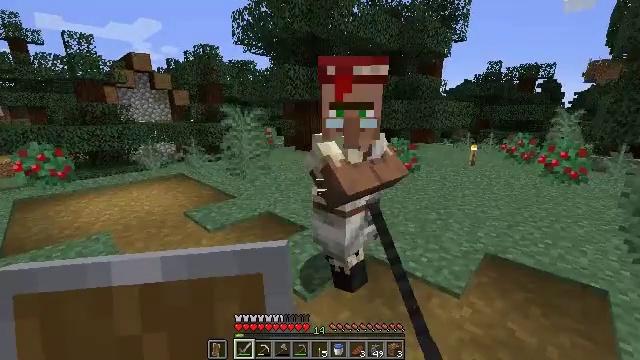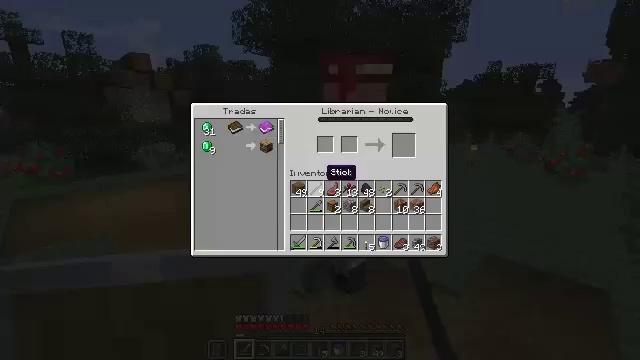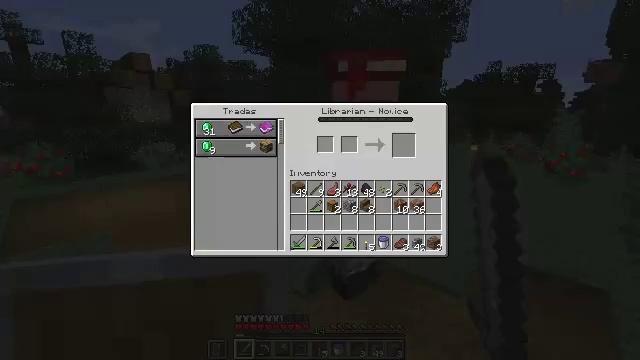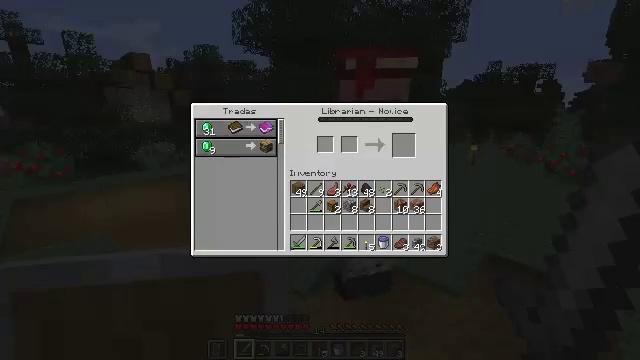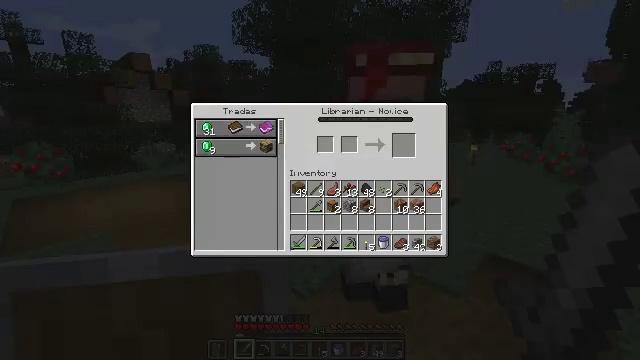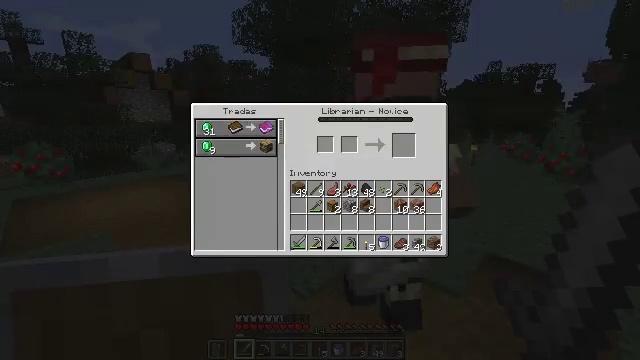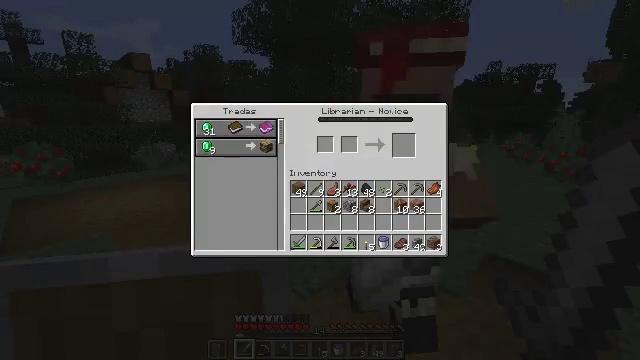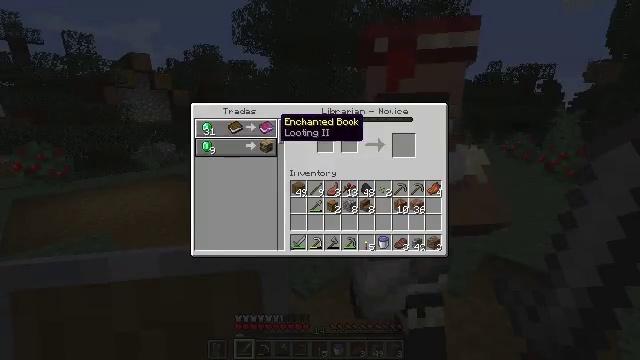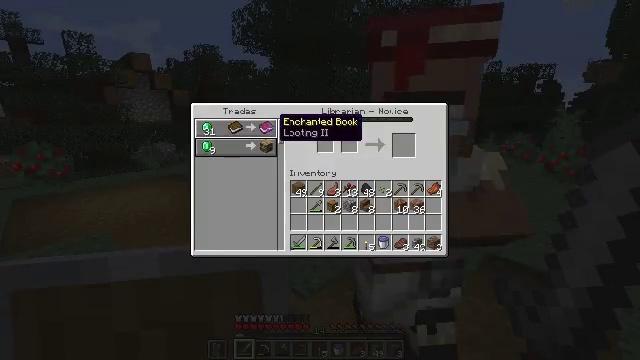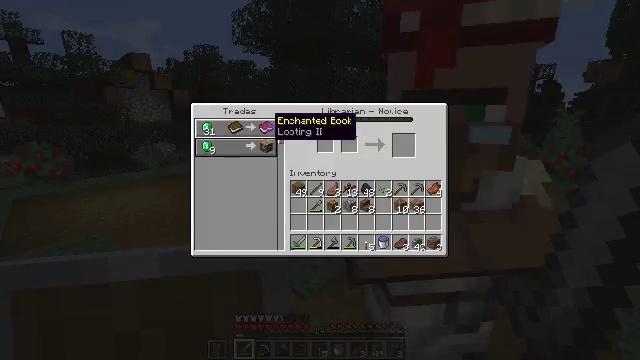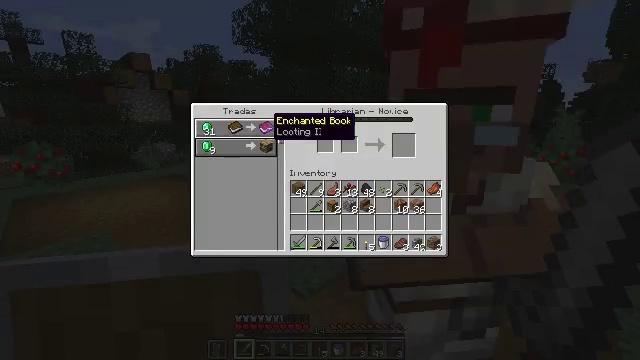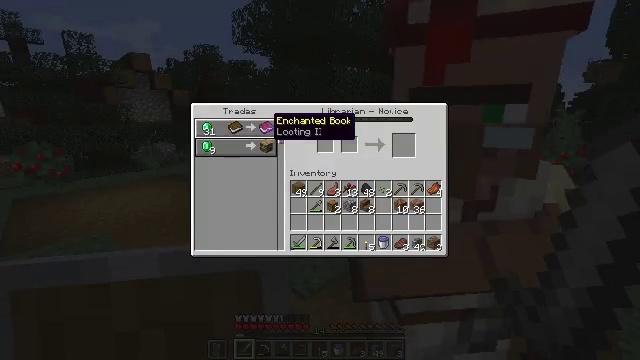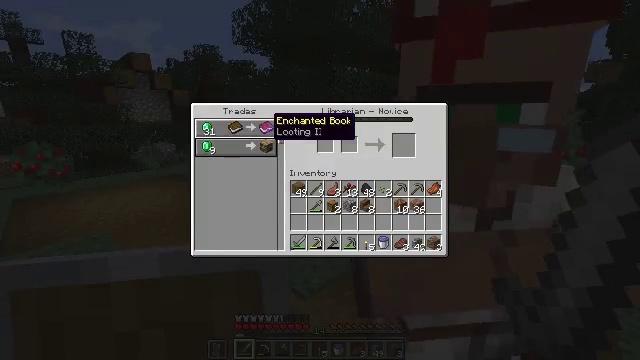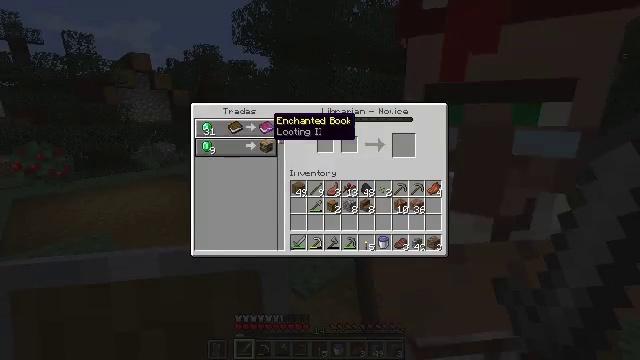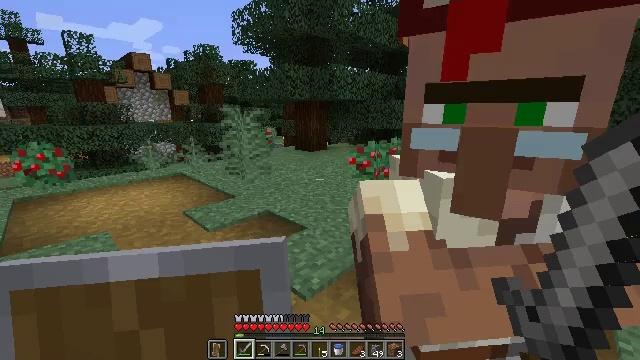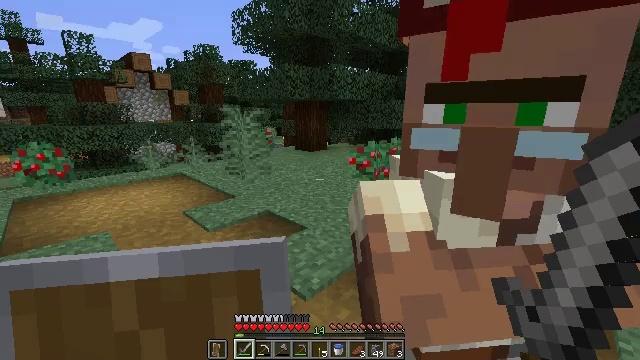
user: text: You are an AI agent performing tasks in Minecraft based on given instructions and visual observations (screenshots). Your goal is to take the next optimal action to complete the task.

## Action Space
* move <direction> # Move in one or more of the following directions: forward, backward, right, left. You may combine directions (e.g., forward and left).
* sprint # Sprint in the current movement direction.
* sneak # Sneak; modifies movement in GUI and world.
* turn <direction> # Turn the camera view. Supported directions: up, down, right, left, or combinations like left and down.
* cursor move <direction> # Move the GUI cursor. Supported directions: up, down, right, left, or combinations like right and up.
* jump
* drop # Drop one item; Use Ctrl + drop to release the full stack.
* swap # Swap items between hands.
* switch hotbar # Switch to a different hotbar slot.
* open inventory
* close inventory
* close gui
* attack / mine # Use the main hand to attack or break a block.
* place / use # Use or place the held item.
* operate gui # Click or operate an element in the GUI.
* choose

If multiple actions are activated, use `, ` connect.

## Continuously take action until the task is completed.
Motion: motion action
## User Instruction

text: Collect the spruce door for reuse.
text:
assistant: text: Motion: open gui
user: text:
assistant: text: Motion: no_op
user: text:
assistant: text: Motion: no_op
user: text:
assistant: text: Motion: no_op
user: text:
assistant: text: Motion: cursor move up
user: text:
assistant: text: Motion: cursor move left and up
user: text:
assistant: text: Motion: cursor move left
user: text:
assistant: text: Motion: no_op
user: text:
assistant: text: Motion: no_op
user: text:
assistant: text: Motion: no_op
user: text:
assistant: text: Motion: no_op
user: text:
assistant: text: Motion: no_op
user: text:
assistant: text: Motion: no_op
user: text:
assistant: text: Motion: no_op
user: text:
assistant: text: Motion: close gui
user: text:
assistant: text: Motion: turn right and down
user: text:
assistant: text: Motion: no_op
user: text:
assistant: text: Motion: move back
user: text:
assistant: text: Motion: move back
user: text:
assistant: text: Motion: move back
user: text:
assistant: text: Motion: move back
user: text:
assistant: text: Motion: move back
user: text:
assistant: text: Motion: move back
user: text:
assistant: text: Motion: move back, turn right and down
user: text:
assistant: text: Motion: move back, turn right and down
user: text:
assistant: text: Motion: move back, turn right
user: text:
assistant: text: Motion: move back
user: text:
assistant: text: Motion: move back and move right, turn left
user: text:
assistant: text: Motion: move back and move right, turn left and up
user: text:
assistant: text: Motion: move back and move right, turn left and up